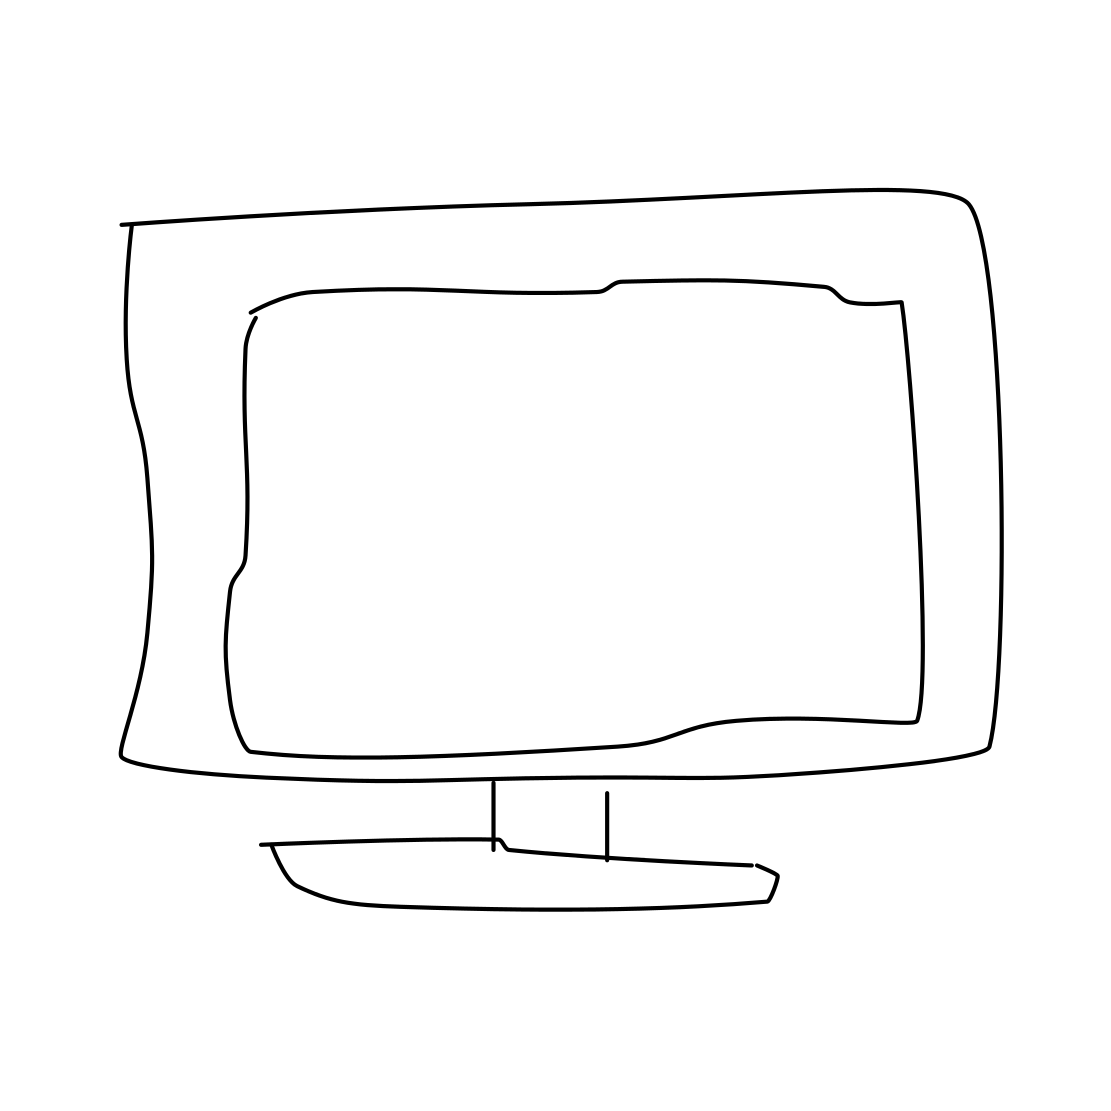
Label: computer monitor